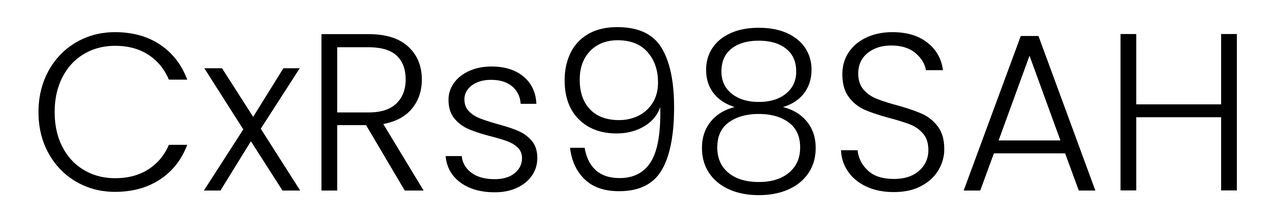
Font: Poppins-Light